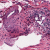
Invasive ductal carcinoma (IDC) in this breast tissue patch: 0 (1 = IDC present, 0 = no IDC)